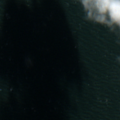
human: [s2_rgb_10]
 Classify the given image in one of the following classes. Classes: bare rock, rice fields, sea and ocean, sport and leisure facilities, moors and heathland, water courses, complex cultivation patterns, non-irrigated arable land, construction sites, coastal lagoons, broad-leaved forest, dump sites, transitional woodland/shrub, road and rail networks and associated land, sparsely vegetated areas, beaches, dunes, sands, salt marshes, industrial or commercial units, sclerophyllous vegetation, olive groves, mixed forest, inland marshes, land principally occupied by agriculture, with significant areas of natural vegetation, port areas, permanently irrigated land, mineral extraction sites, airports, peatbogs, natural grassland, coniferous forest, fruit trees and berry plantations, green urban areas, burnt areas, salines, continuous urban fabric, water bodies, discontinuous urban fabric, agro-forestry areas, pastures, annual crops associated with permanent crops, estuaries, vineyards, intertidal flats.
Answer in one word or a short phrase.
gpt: sea and ocean